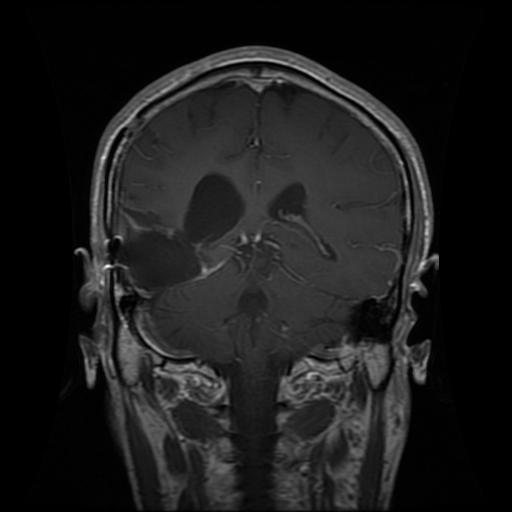
Label: glioma